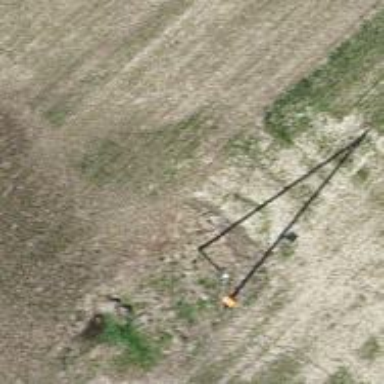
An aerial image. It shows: Pole with roof-covered pipeline marker.